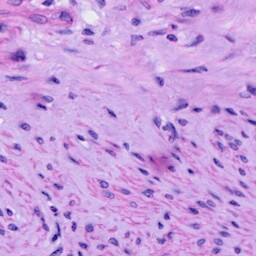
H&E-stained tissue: Cervix